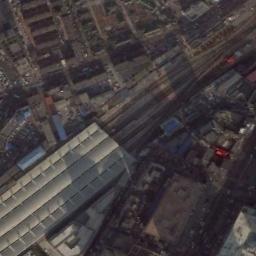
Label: railway_station